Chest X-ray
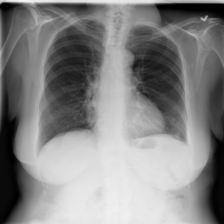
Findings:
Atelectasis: negative
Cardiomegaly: negative
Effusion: negative
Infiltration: negative
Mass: negative
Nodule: positive
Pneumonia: negative
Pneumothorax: negative
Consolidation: negative
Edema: negative
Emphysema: negative
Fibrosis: negative
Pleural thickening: negative
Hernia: negative